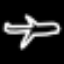
Label: airplane